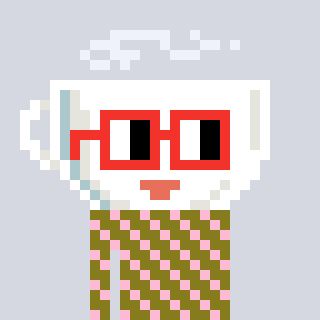
a pixel art character with square red glasses, a mug-shaped head and a gunk-colored body on a cool background